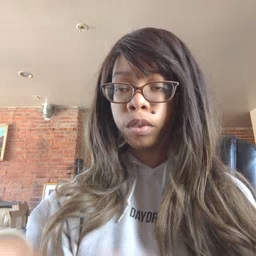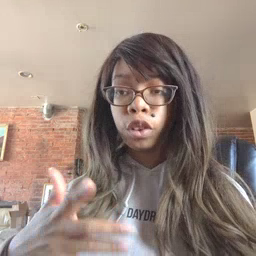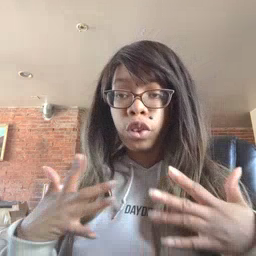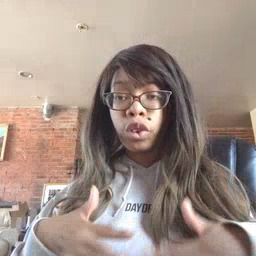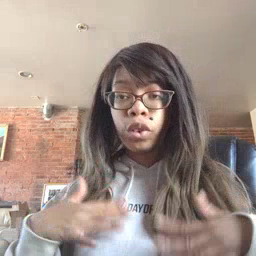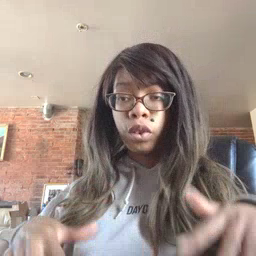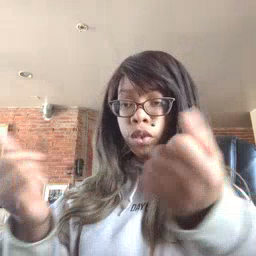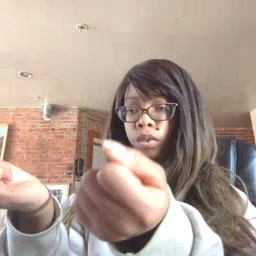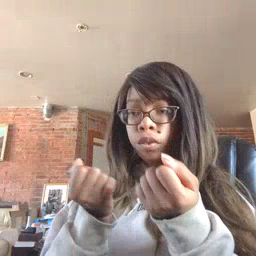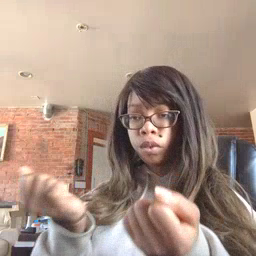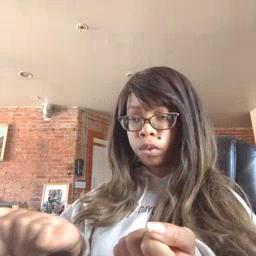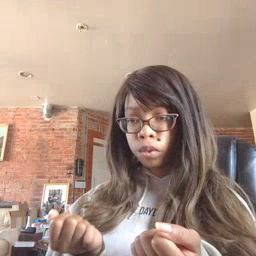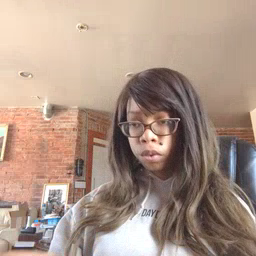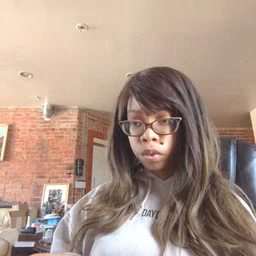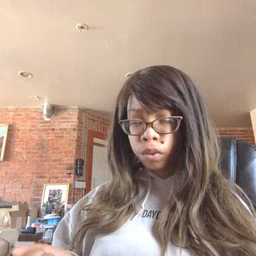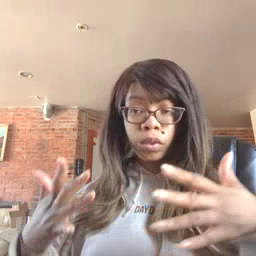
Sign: drawer